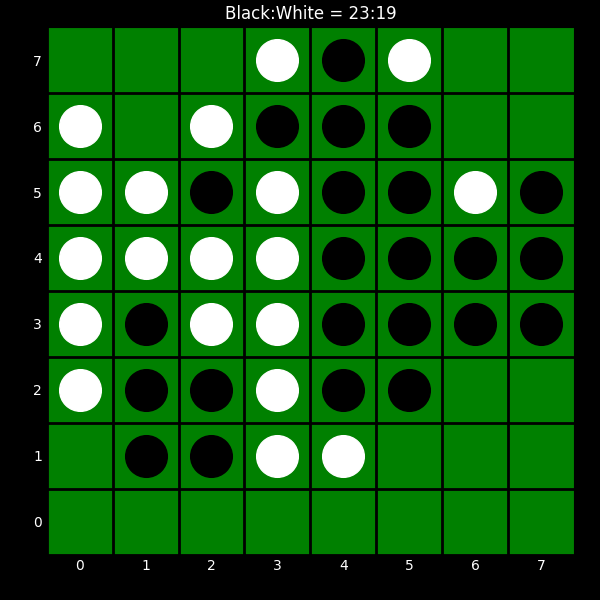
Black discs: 23
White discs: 19